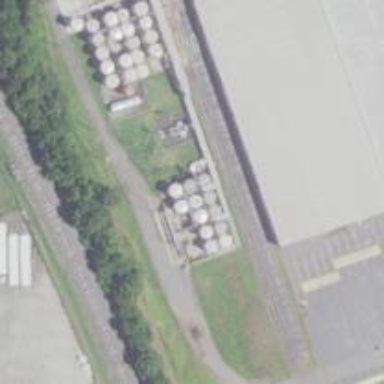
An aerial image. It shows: Storage tank that is man-made.